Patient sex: M
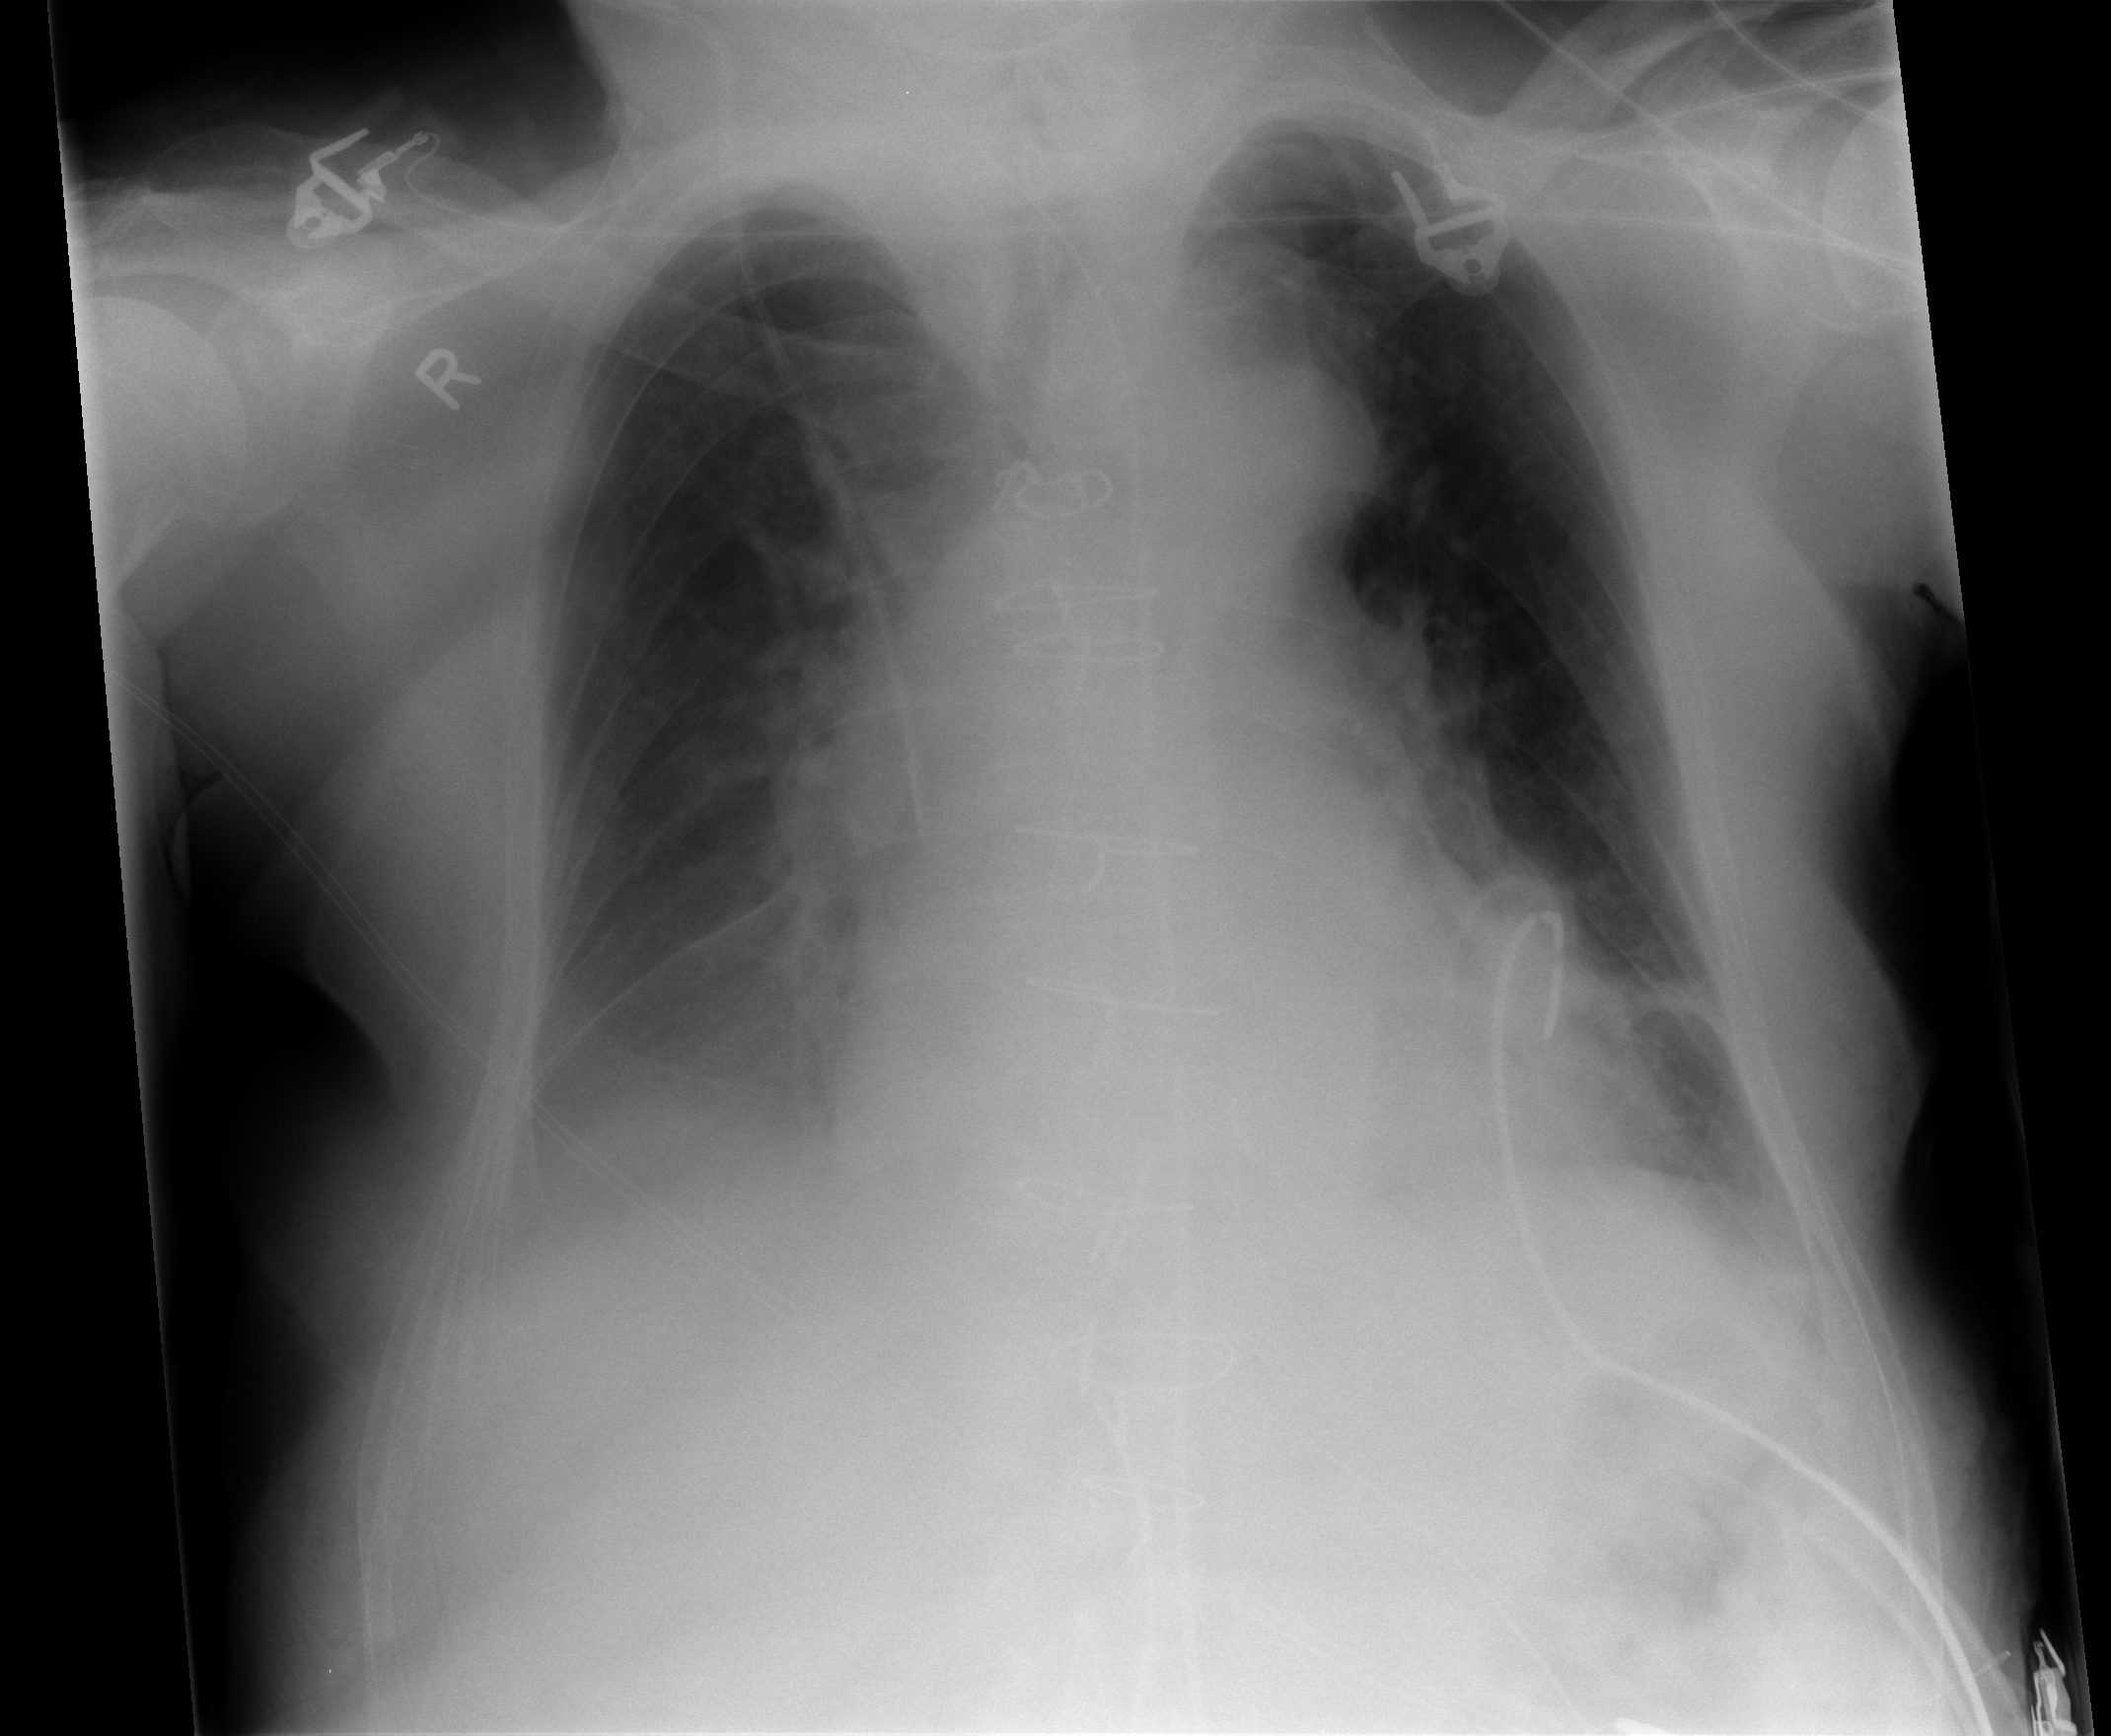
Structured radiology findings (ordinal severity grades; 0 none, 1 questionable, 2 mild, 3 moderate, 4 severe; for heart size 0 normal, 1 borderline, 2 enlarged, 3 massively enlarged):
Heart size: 2
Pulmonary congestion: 2
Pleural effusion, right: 2
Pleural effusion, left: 1
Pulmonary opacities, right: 0
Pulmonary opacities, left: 1
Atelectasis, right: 2
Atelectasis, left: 2